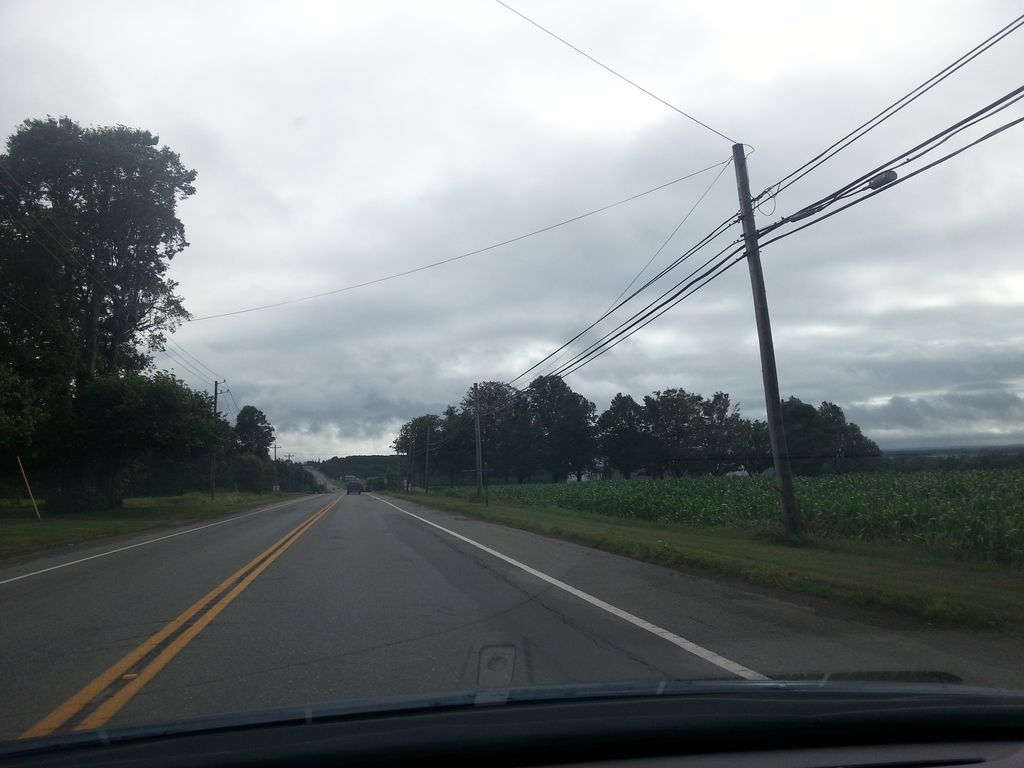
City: charlottetown